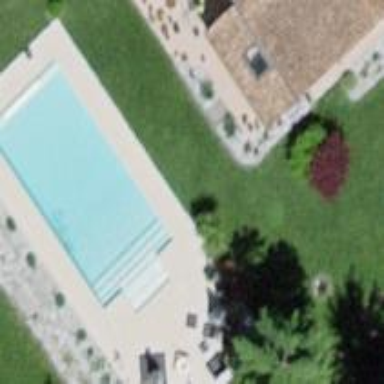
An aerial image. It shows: Swimming pool located in leisure land.